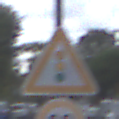
Verkehrszeichen: Lichtzeichenanlage
Zusatzzeichen unten: Geschwindigkeit90
Umgebung: Outdoor, Urban
Tageszeit: MorningAfternoon
Wetter: Overcast
Licht: Natural
Jahreszeit: NotSpecified
Kontrast: LowContrast